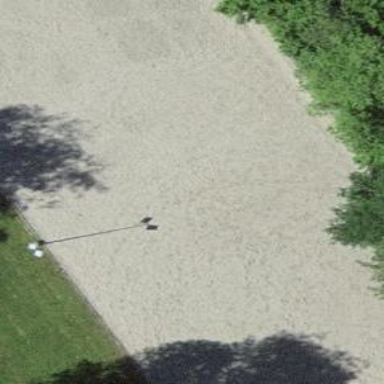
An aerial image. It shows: Equestrian pitch used for leisure and sports activities.